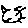
Label: cat